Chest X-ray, PA view. Patient: 35 years old, sex M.
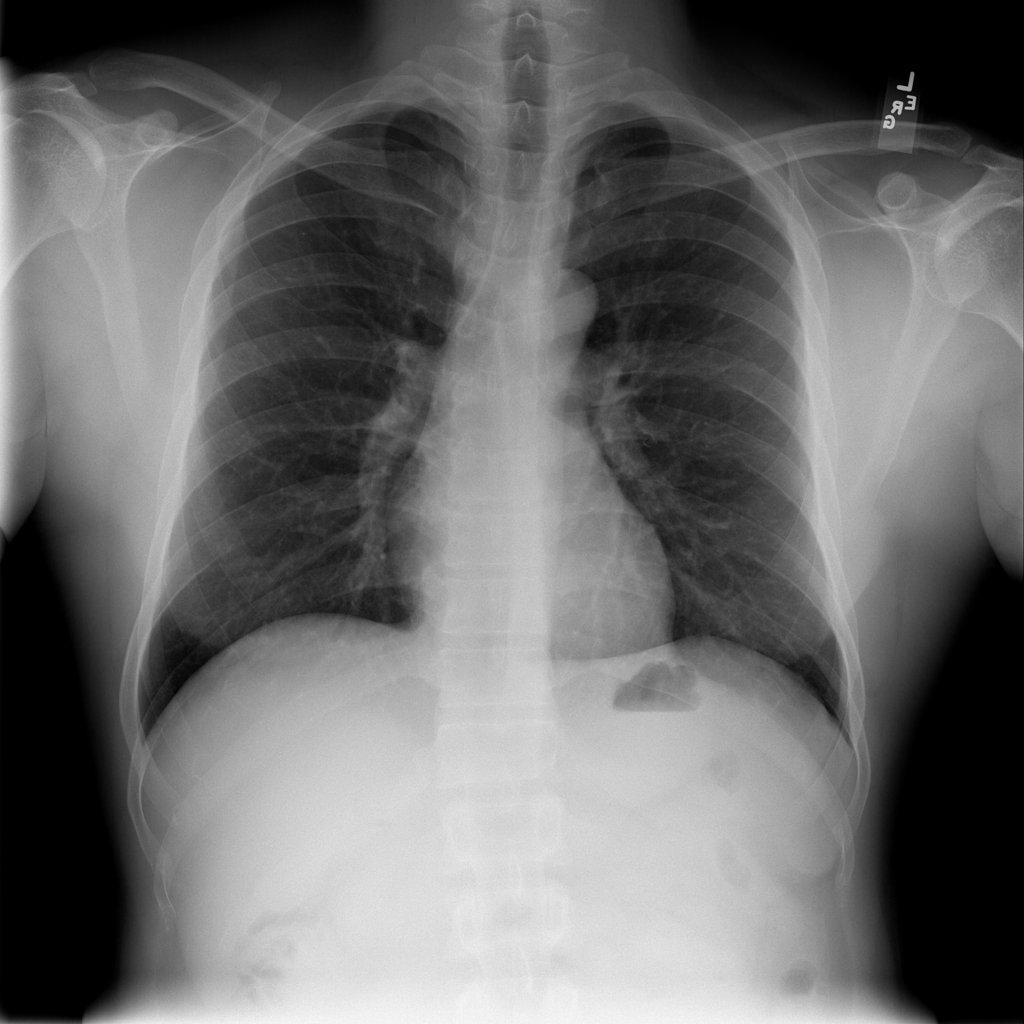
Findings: No Finding